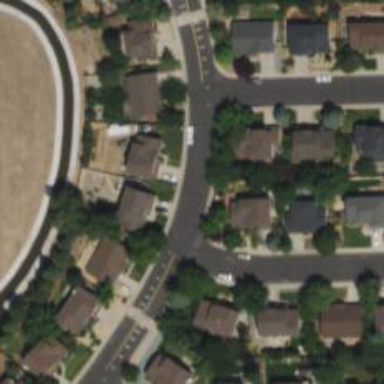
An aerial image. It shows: Residential road with asphalt surface and separate sidewalk.